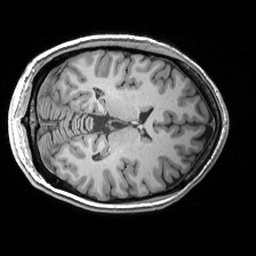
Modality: T1w
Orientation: axial
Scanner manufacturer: siemens
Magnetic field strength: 3 T
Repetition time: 2.53 s
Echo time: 0.00299 s